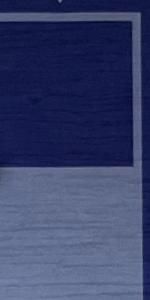
Label: Empty